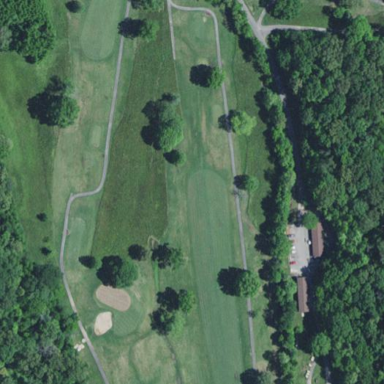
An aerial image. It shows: Rough area on grassy golf course.